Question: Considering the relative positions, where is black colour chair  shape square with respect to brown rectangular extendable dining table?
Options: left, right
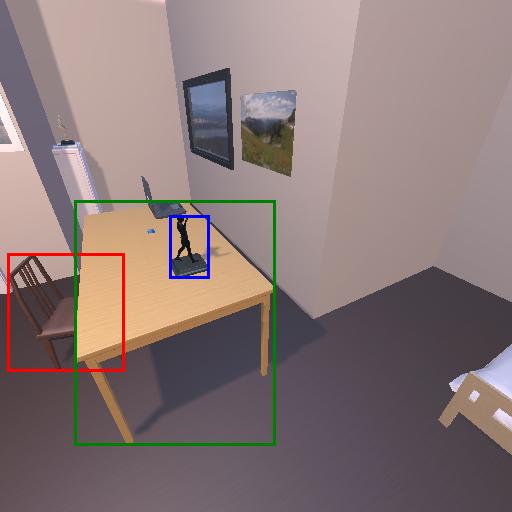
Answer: left